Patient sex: F
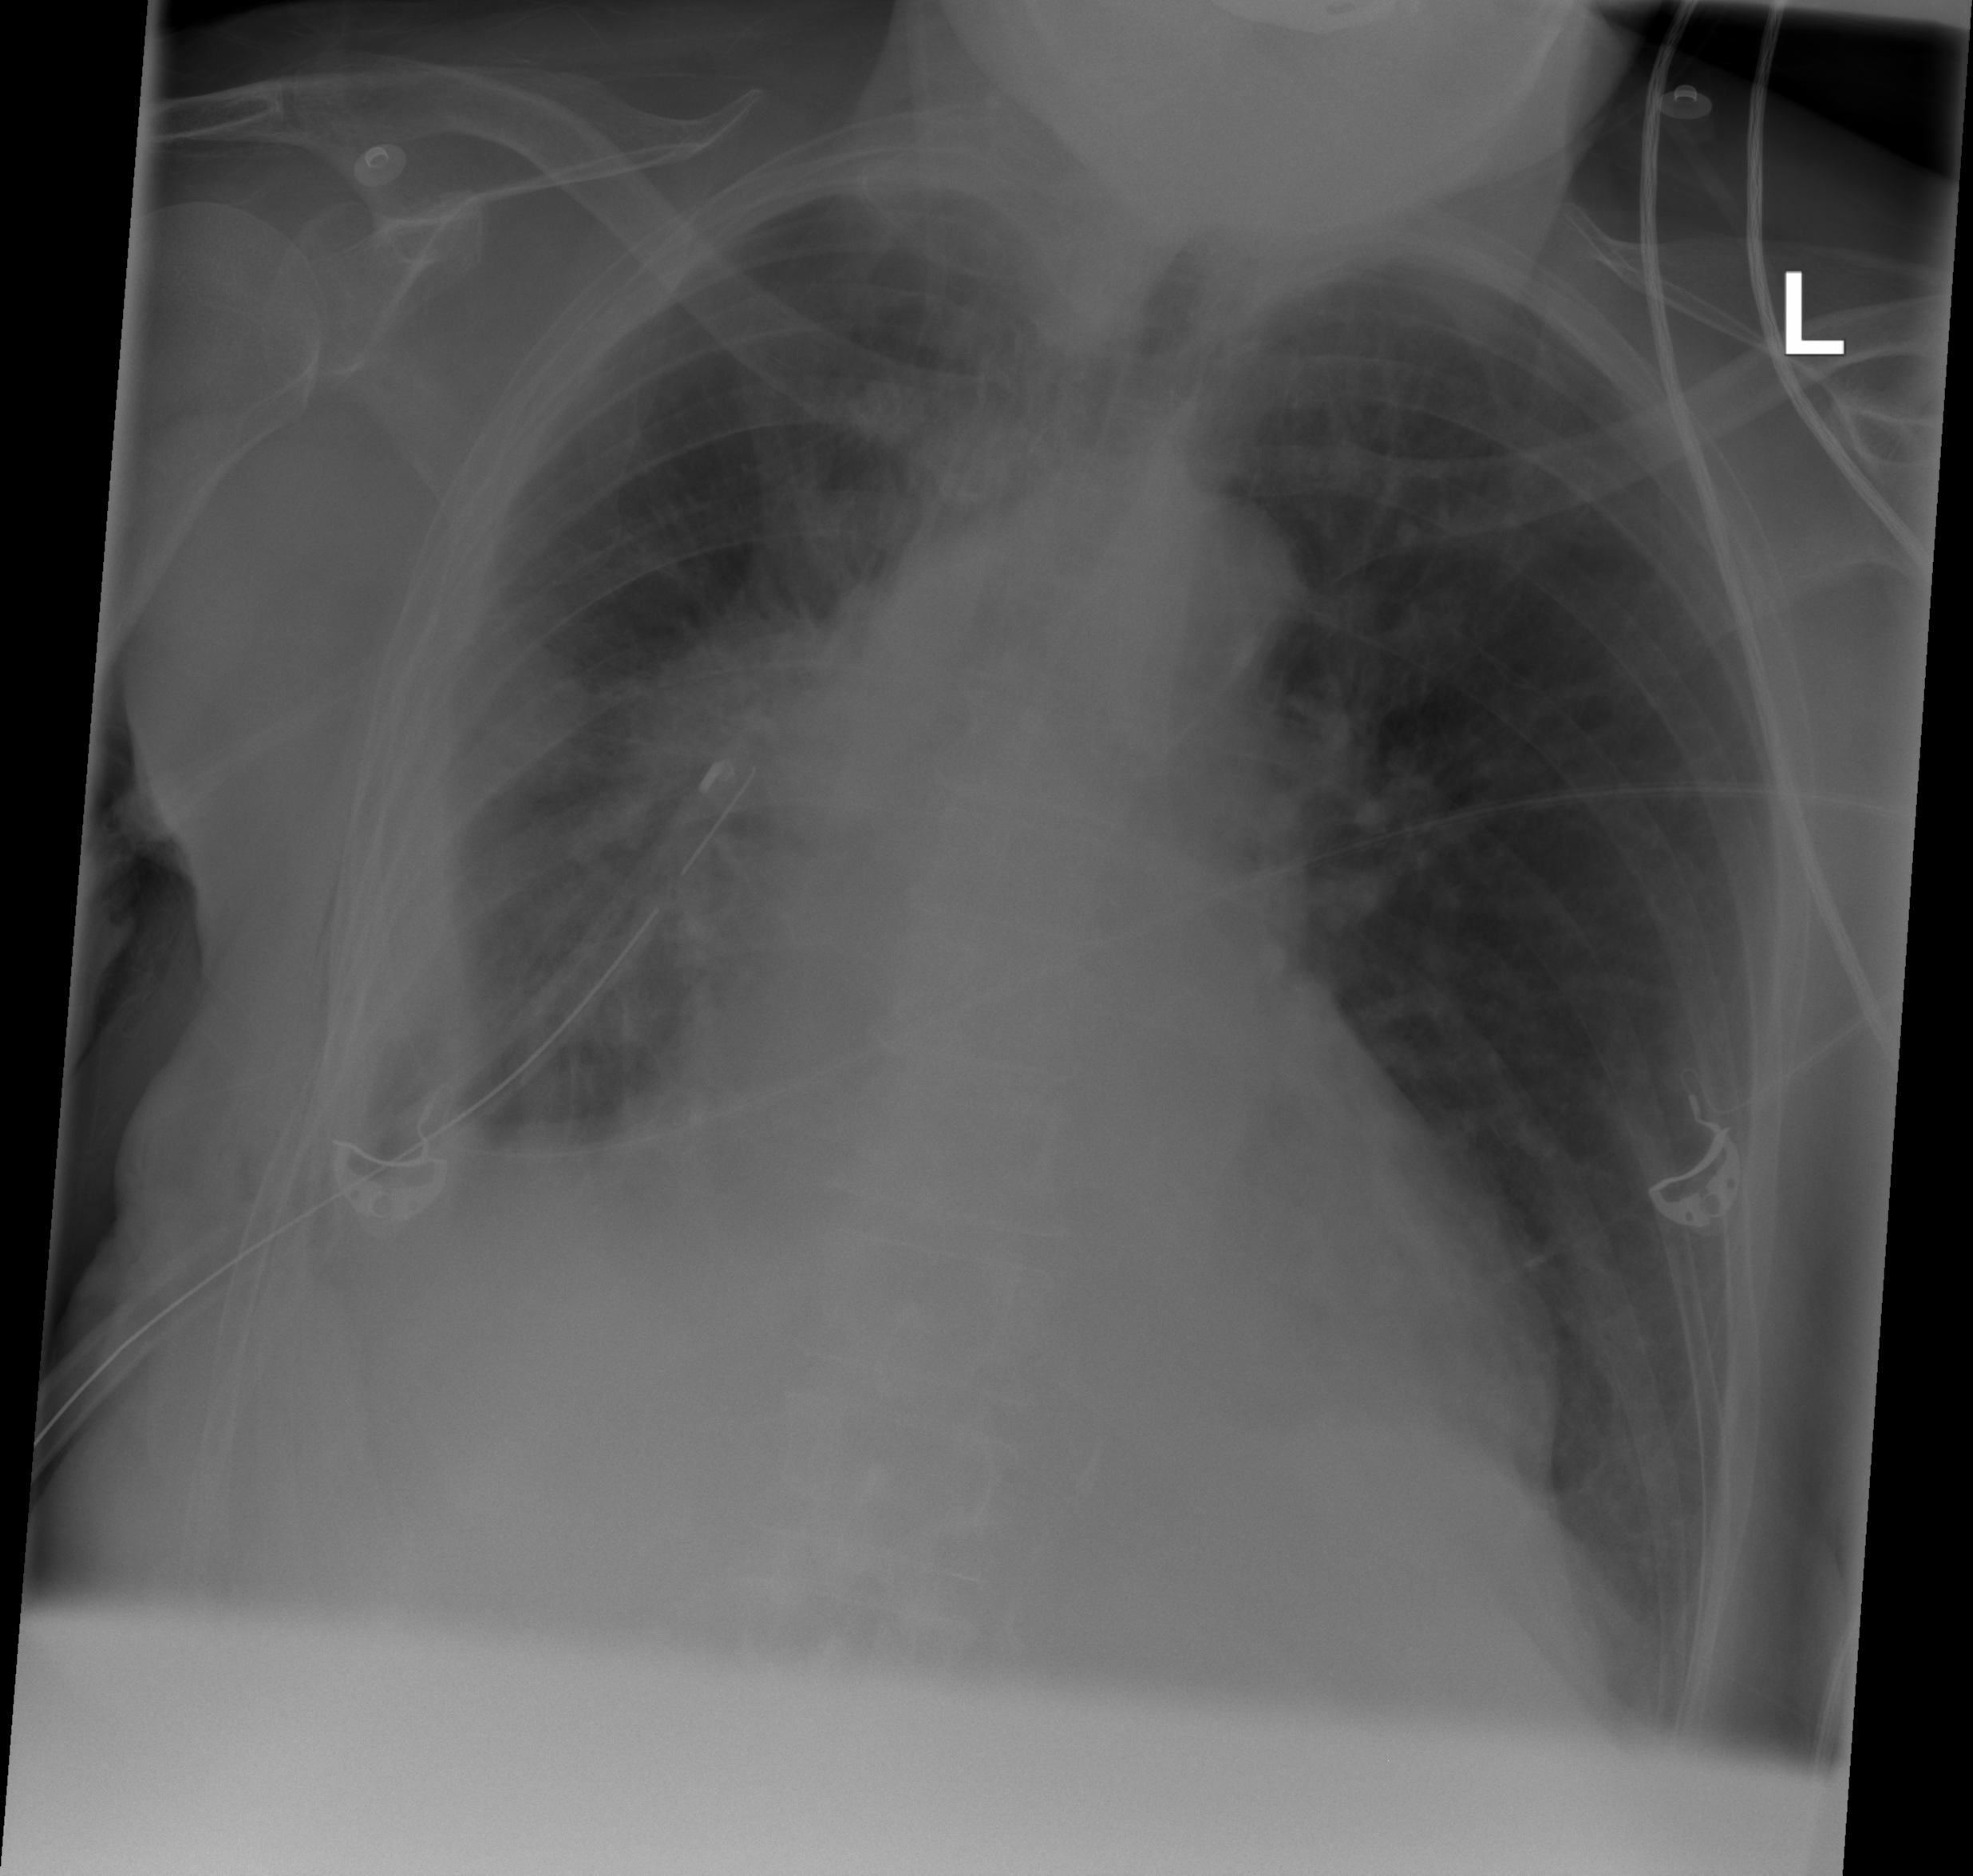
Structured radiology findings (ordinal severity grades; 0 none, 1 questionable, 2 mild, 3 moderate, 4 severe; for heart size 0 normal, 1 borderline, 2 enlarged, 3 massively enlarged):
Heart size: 2
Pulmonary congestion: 2
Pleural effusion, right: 3
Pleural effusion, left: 0
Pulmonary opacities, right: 0
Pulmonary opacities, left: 0
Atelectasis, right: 2
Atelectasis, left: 0